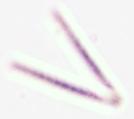
Label: Thalassionema